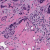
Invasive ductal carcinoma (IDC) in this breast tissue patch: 0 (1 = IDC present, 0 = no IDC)